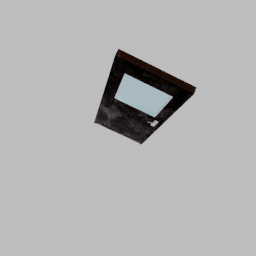
Label: architecture